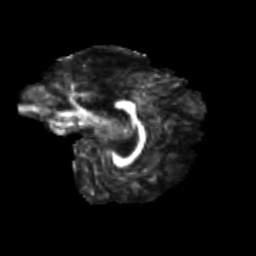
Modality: FA
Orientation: sagittal
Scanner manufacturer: siemens
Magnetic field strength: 3 T
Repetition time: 9.2 s
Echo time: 0.084 s